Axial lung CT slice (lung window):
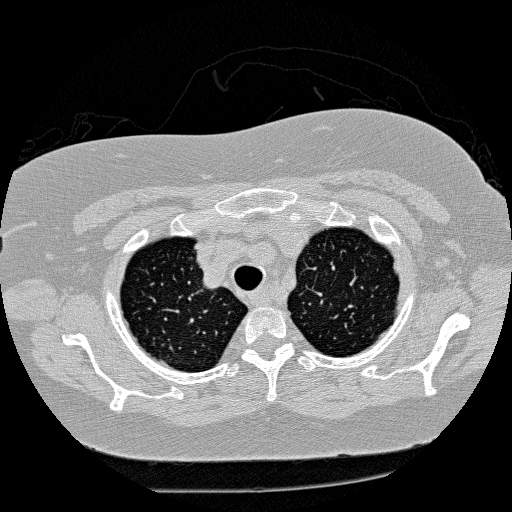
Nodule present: no